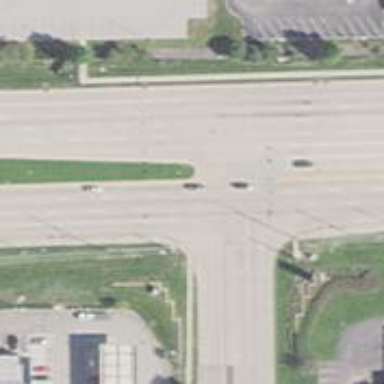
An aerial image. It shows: Primary highway.